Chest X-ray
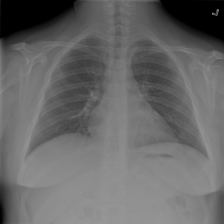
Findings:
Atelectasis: negative
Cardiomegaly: negative
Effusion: negative
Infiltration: negative
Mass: negative
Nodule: negative
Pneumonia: negative
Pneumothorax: negative
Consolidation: negative
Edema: negative
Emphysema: negative
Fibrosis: negative
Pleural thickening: negative
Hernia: negative